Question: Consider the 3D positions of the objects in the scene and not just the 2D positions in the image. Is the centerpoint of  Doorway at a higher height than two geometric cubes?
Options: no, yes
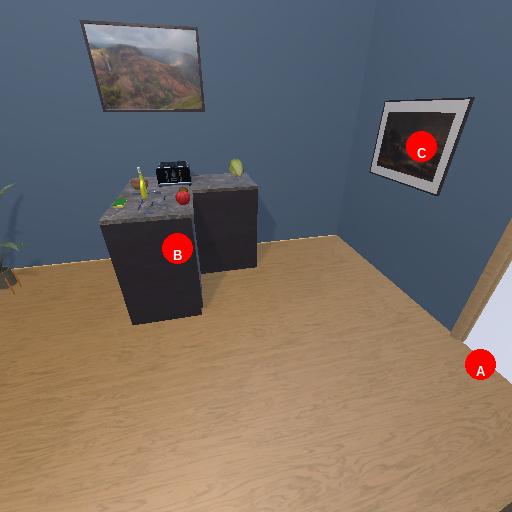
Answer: no